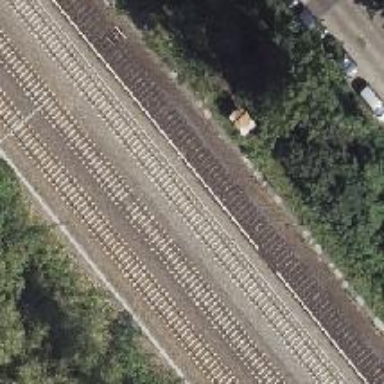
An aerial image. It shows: Railway milestone.